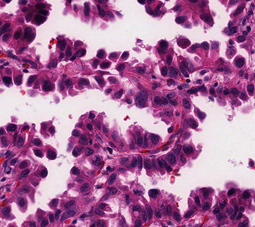
Tumor epithelial tissue: yes
Tumor-associated stroma tissue: no
Normal tissue: no